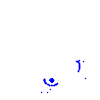
Particle: electron